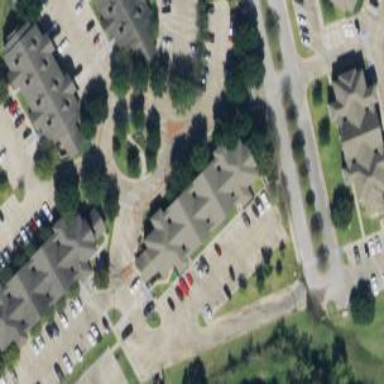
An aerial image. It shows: Residential building with apartments within university campus.